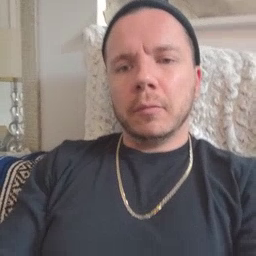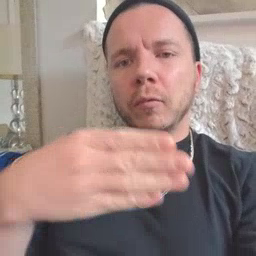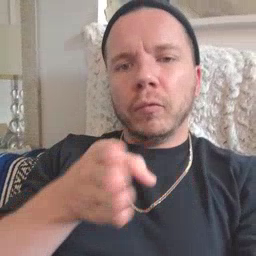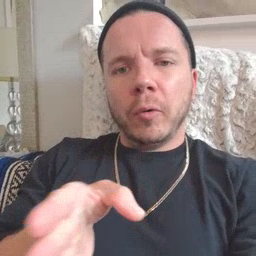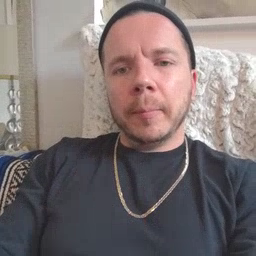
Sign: room